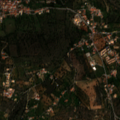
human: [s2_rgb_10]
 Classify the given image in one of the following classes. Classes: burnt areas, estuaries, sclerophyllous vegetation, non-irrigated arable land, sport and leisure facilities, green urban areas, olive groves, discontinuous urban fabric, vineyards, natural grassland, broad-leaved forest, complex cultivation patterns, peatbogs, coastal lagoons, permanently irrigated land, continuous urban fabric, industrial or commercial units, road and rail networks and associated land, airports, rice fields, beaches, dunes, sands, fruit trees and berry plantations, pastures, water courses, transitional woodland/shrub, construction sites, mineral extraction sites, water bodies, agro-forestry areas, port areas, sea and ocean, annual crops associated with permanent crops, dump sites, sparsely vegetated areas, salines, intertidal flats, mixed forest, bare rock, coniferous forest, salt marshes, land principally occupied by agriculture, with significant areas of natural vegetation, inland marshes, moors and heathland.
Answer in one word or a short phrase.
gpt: discontinuous urban fabric, annual crops associated with permanent crops